Question: Count the number of objects in the diagram.
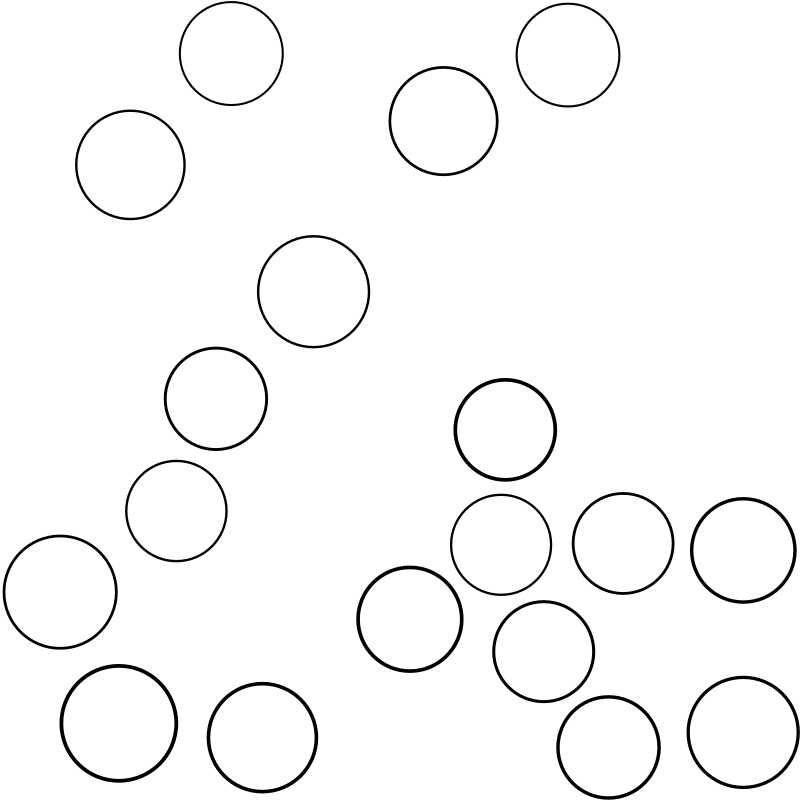
Answer: 18